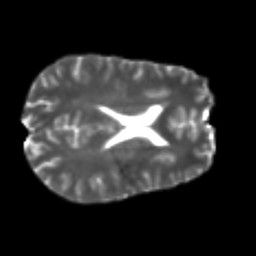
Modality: T2w
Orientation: axial
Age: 25
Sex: male
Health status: healthy
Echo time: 0.074 s